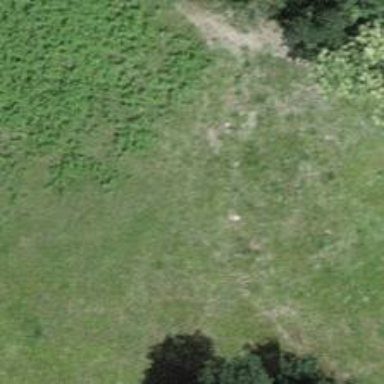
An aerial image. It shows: Path on the ground.